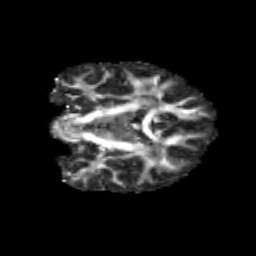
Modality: FA
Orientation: coronal
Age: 14
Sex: female
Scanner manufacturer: siemens
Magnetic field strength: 3 T
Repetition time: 3.8 s
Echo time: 0.07 s